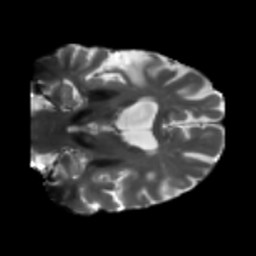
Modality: T2w
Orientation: coronal
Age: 75
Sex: male
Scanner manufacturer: siemens
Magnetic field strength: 3 T
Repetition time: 5.25 s
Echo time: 0.08 s